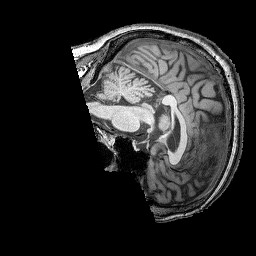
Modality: T1w
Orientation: sagittal
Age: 53
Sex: male
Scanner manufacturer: siemens
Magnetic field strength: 3 T
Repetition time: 2.25 s
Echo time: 0.00415 s